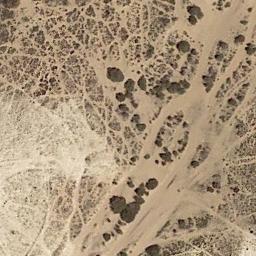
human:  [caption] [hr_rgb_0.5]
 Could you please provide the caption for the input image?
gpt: There are several trees and some weeds in this desert .

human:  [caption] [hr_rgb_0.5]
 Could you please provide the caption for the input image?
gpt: A lot of dense chaparrals and some larger green chaparrals grow in the desert and some roads go through the desert .

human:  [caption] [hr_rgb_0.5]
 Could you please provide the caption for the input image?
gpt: Chaparral is sparsely distributed in the sand and there are several winding paths in the sand .

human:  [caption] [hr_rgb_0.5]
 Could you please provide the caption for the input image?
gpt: The chaparral is on the desert with some roads pass by .

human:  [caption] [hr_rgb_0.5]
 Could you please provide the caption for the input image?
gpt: There are some dirt roads in the chaparral .